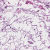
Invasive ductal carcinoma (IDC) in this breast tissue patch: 0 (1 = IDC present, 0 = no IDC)